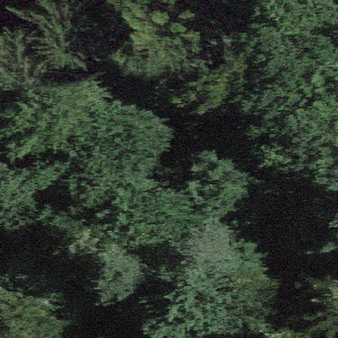
Label: other